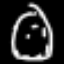
Label: clock